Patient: sex M, age 37
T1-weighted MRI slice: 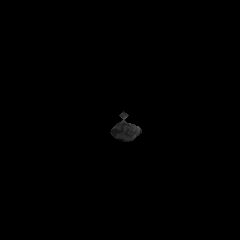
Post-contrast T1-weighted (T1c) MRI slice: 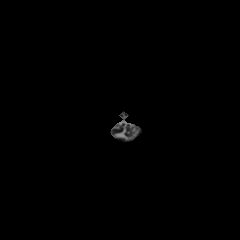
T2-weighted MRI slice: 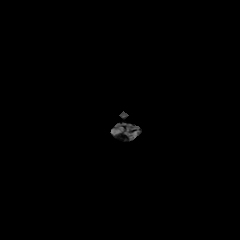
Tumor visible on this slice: no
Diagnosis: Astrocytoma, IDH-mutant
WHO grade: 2